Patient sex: M
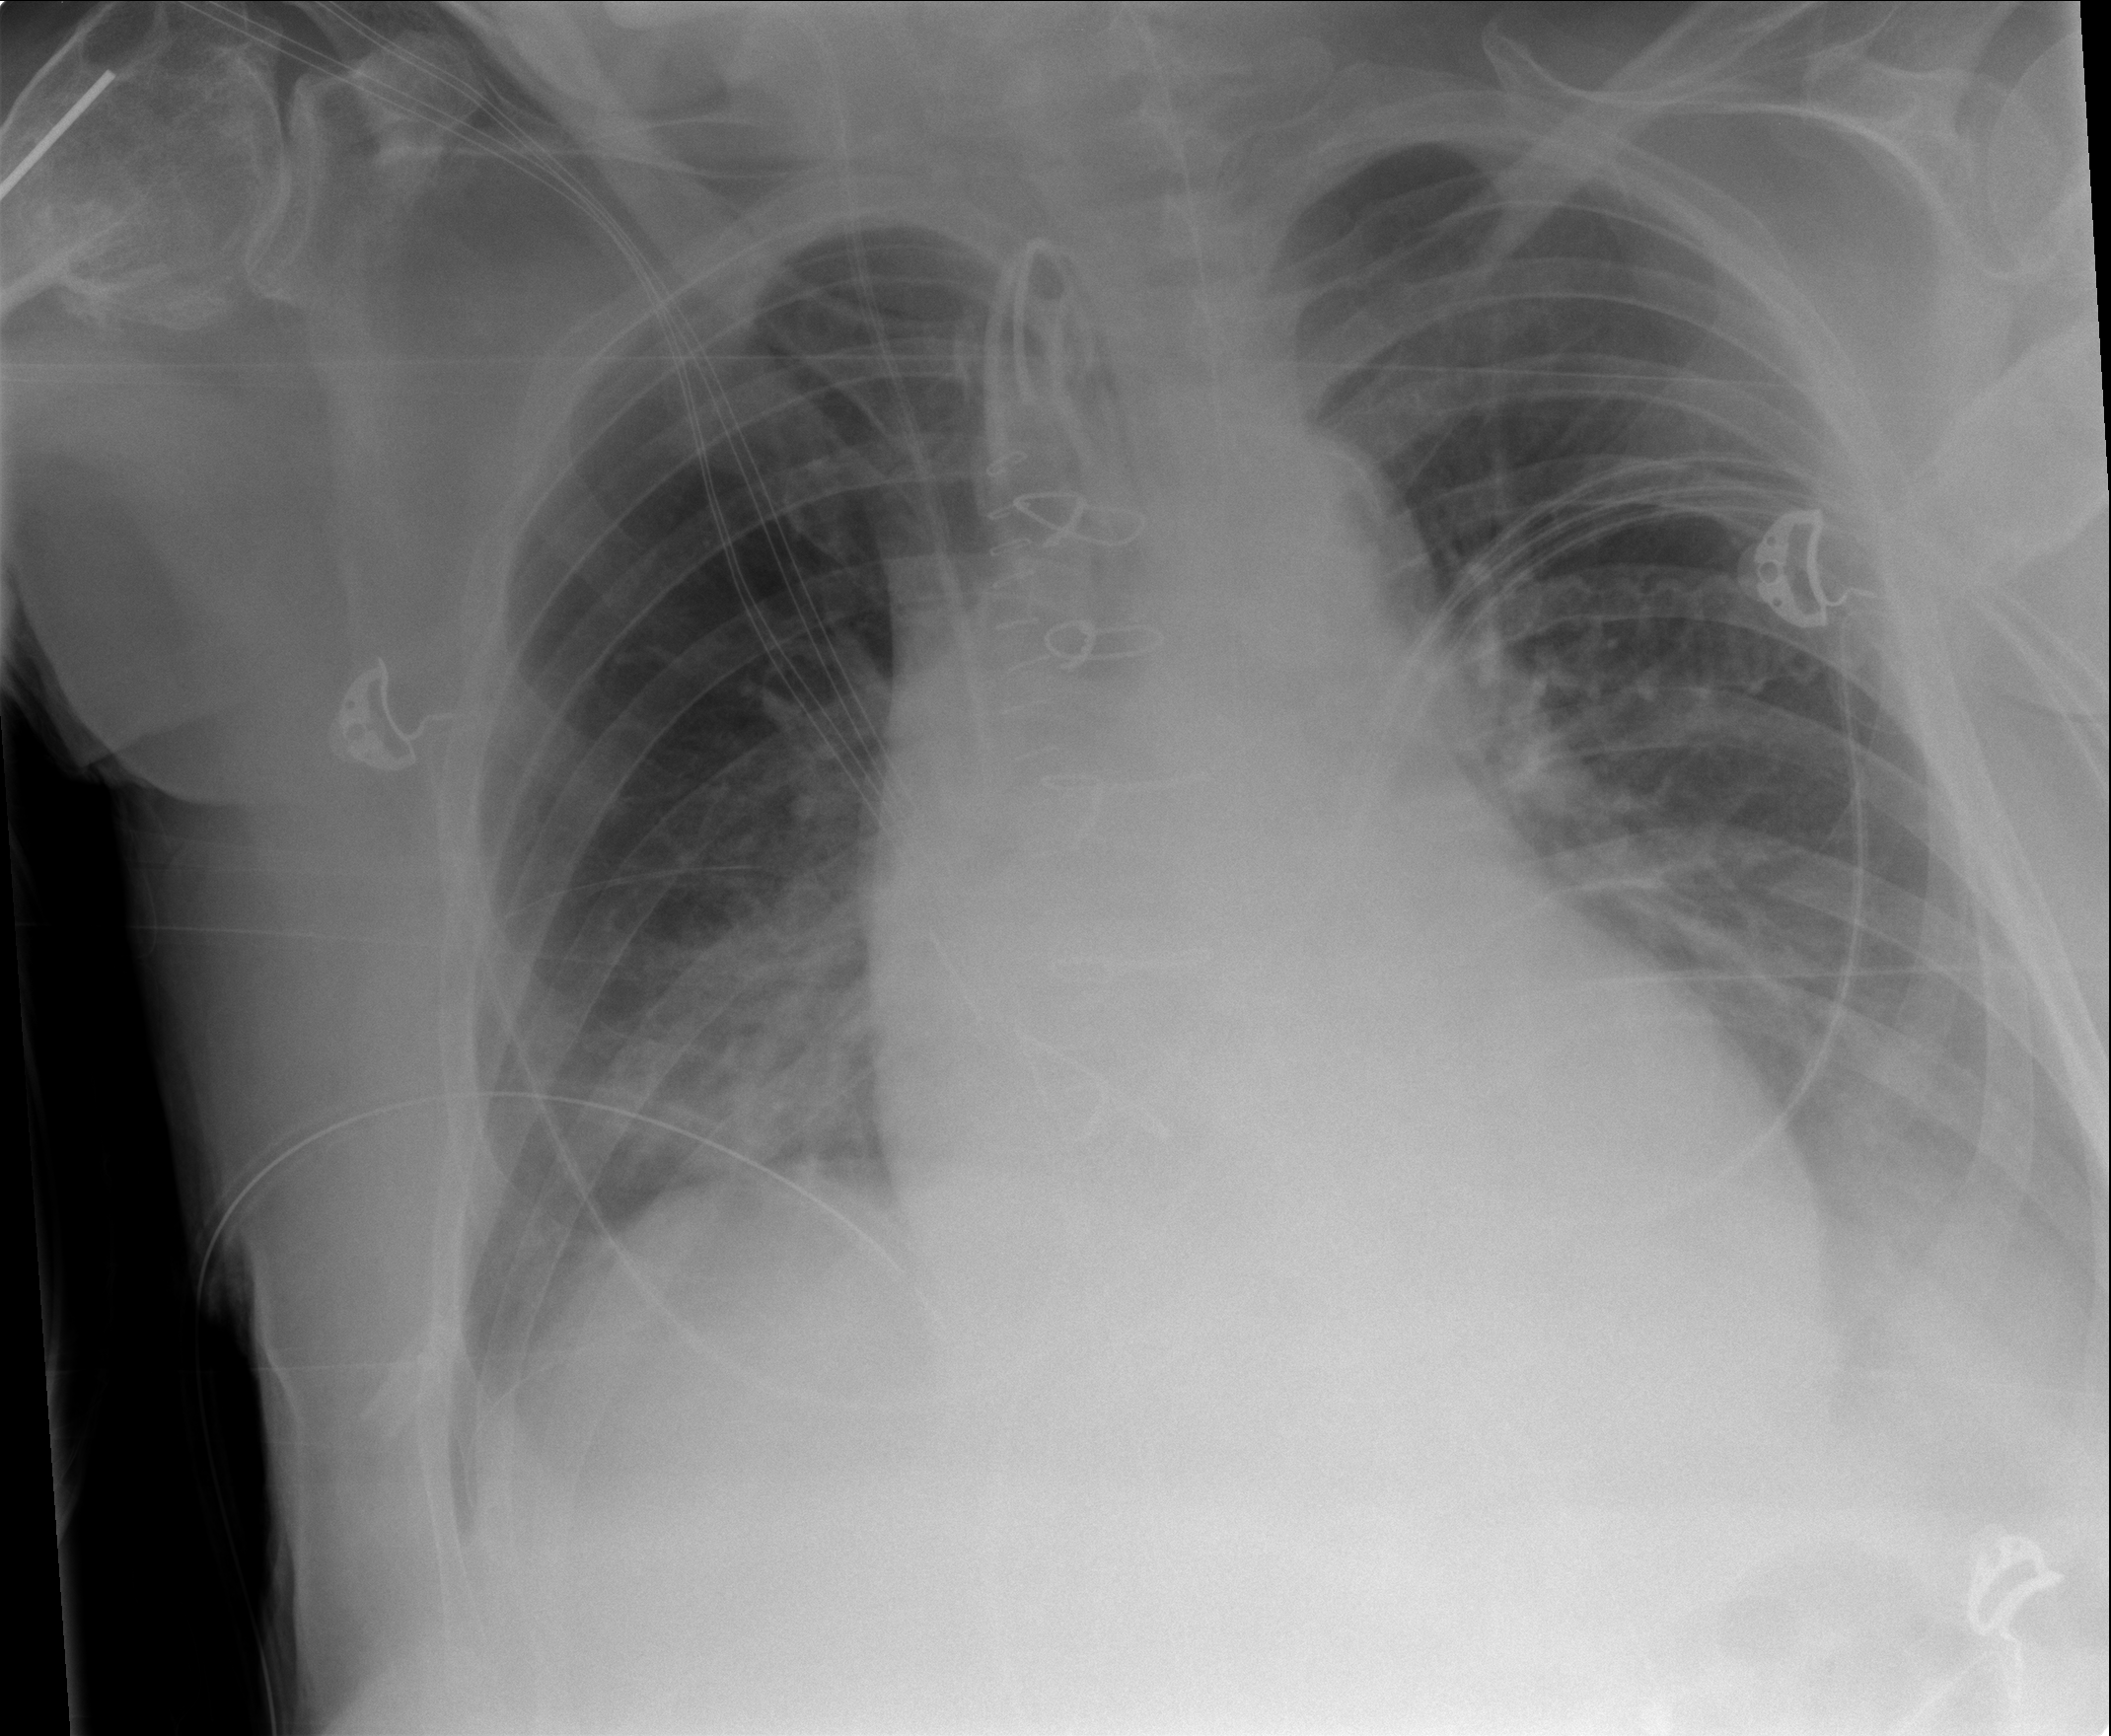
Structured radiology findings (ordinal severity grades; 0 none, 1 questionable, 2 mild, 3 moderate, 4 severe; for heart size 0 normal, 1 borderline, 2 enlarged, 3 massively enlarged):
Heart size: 2
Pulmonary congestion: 0
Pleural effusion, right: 1
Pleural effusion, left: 2
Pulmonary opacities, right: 2
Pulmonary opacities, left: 0
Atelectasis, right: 2
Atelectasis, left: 2